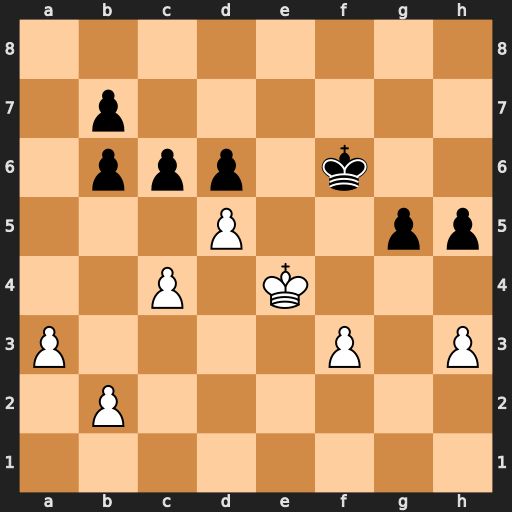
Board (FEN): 8/1p6/1ppp1k2/3P2pp/2P1K3/P4P1P/1P6/8
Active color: w
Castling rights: -
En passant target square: -
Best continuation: dxc6 bxc6 a4